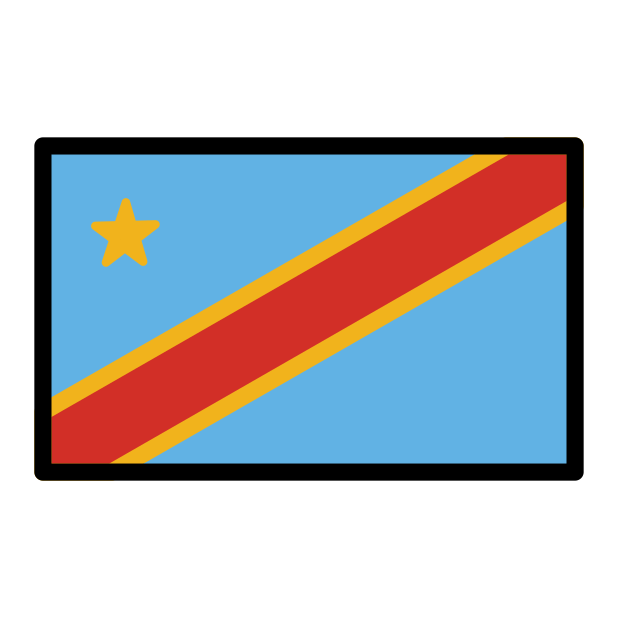
flag: Congo - Kinshasa